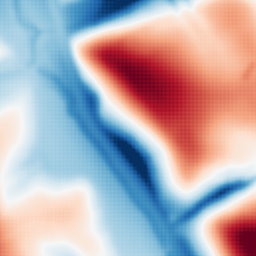
Category: multiscale
Decomposition family: dog
Decomposition parameters: sigma_low: 3
sigma_high: 50
Upsampling method: sinc_blackman
Upsampling parameters: scale: 8
kernel_size: 16
Upsampling scale: 8